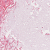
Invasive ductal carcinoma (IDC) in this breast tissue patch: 0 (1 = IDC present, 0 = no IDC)